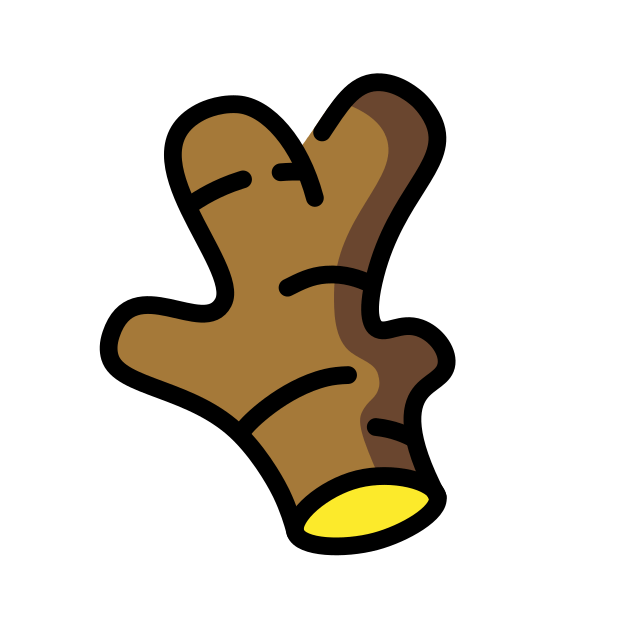
Emoji: 🫚
Name: ginger root
Unicode: 0x1fada